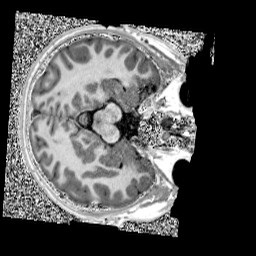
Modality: UNIT1
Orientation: axial
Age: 12
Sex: male
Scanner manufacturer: siemens
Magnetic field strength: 3 T
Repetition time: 4 s
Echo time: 0.00299 s